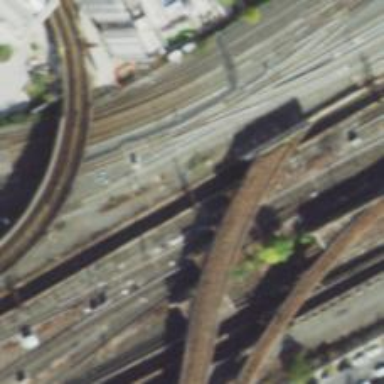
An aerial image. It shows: Railway track with contact line for electrification.